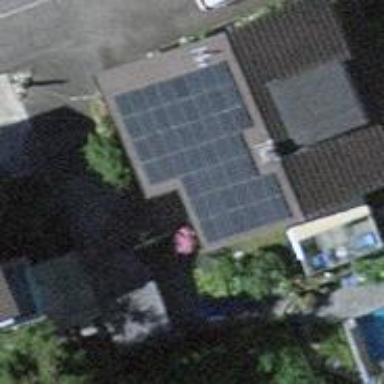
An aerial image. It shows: Solar power generator using photovoltaic panels.